Question: I'm working on an application to compare two lists: one Excel-workbook contains revision 1 of a list and a second workbook contains revision 2 of that same list. Both lists have the same structure, meaning: they have the same info in the columns: e.g. column A is always the primary key PK, column B is the temperature, column C is the pressure, etc. There are no formulas in the cells
The goal is to find the cells in the New list that are different from the same cell in the old list. When for PK in the old list the temperature = 45 and in the new list the temperature = 50, the cell in the new list will be highlighted in yellow. That makes it easier to find the updates in a list containing 2000 * 120 cells.
It works well with two test-files, but when I try with the real lists I see weird behaviour: in some columns the cells in both lists are empty, but my app still identifies them as different and marks them yellow.

Here is the code I use to loop thru the lists:
'''
public void Run(int i)
{
wsOldSheet = oldWorkBook.Sheets[OldSheetName];
// Define the range where to search
PrimaryKeys = wsOldSheet.get_Range(RangeStart, RangeEnd);
if (EzDiff.Program.Logging == true)
{
EzDiff.Program.__logger.Info(".Started working on row on: " + i);
}
CurValue = wsNewSheet.Cells[i, ColumnPK].value;
if (EzDiff.Program.Logging == true)
{
EzDiff.Program.__logger.Info("..Primary key = " + CurValue.ToString());
}
//1. Check if PK exists in mydata. If not: it's a new PK -> we mark it as new and continue with the next PK
// Find
firstFind = PrimaryKeys.Find(CurValue, missing,
Excel.XlFindLookIn.xlValues, Excel.XlLookAt.xlPart,
Excel.XlSearchOrder.xlByRows, Excel.XlSearchDirection.xlNext, false,
missing, missing);
if (firstFind == null)
{
if (EzDiff.Program.Logging == true)
{
EzDiff.Program.__logger.Info("...Primary key was not found.");
}
wsNewSheet.Cells[i, ColumnPK].Font.Color = System.Drawing.ColorTranslator.ToOle(System.Drawing.Color.Red);
}
else
{
FoundInRow = firstFind.Row;
if (EzDiff.Program.Logging == true)
{
EzDiff.Program.__logger.Info("...Primary key was found in row: " + FoundInRow);
}
for (int mCol = 1; mCol < MaxColumnToWork; mCol++)
{
if (wsOldSheet.Cells[FoundInRow, mCol].Value == null)
//if (String.IsNullOrEmpty(wsOldSheet.Cells[FoundInRow, mCol].Value.ToString()))
{
if (!(wsNewSheet.Cells[i, mCol].Value == null))
//if (String.IsNullOrEmpty(wsNewSheet.Cells[i, mCol].Value.ToString()))
{
// * * Here the cells are marked in error! * * //
wsNewSheet.Cells[i, mCol].Interior.Color = System.Drawing.ColorTranslator.ToOle(System.Drawing.Color.Yellow);
}
}
else
{
if (wsNewSheet.Cells[i, mCol].Value == null)
//if (String.IsNullOrEmpty(wsOldSheet.Cells[FoundInRow, mCol].Value.ToString()))
{
wsNewSheet.Cells[i, mCol].Interior.Color = System.Drawing.ColorTranslator.ToOle(System.Drawing.Color.Yellow);
}
else
{
String strOld = wsOldSheet.Cells[FoundInRow, mCol].Value.ToString();
String strNew = wsNewSheet.Cells[i, mCol].Value.ToString();
if (strNew.CompareTo(strOld) != 0)
{
wsNewSheet.Cells[i, mCol].Interior.Color = System.Drawing.ColorTranslator.ToOle(System.Drawing.Color.Yellow);
}
}
}
}
if (EzDiff.Program.Logging == true)
{
EzDiff.Program.__logger.Info("....finished comparing all columns from row: " + FoundInRow);
}
}
}
'''
If anyone can see where I go wrong, pls let me know!
** SOLVED **
When I dug in deeper and looked at the cells causing the weird results, I noticed that these celes were NULL in the one sheet and "" (empty) in the other sheet. So I solved it with this:
'''
private bool equiv(object obj1, object obj2, double tolerance)
{
if ( ((obj1 == null) && (obj2 == null)) ||
((obj1 == null) && (obj2 == "")) ||
((obj1 == "") && (obj2 == null)) )
{
return true;
}
else if ((obj1 == null) || (obj2 == null))
{
return false;
}
}
'''
Maybe not pretty, but if it does the job, I'm happy.
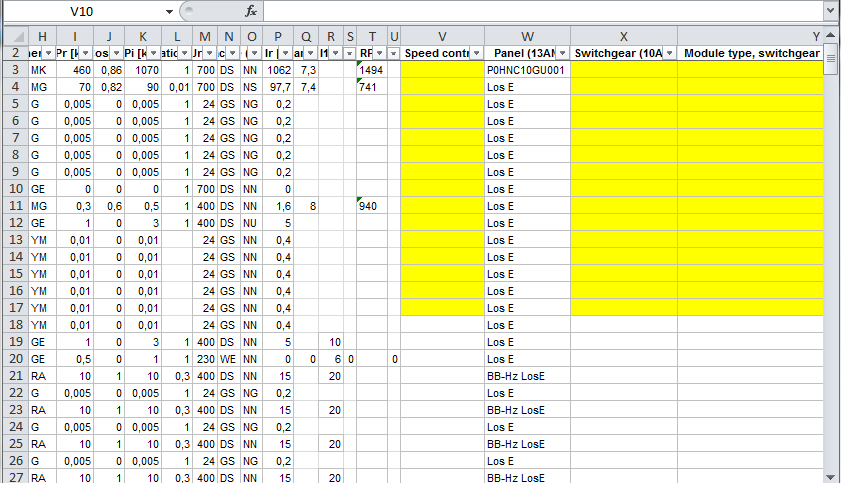
Answer: In Excel, blank cells return zero-length string, not 'null'. Try replacing instances like:
'''
if (wsOldSheet.Cells[FoundInRow, mCol].Value == null)
'''
with:
'''
if (wsOldSheet.Cells[FoundInRow, mCol].Value == "")
'''
and see if that helps. The VBA equivalent would be:
'''
If wsOldSheet.Cells(FoundInRow, mCol).Value = "" Then
...
End If
'''
which I mention because I am not a C# programmer, but I know that this works in VBA.